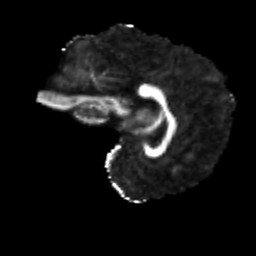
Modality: FA
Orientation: sagittal
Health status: ill
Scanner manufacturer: siemens
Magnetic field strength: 3 T
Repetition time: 6.7 s
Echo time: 0.1 s